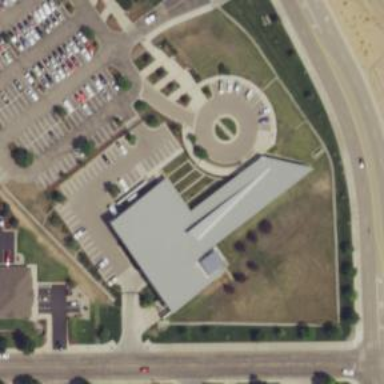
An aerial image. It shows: Police building.